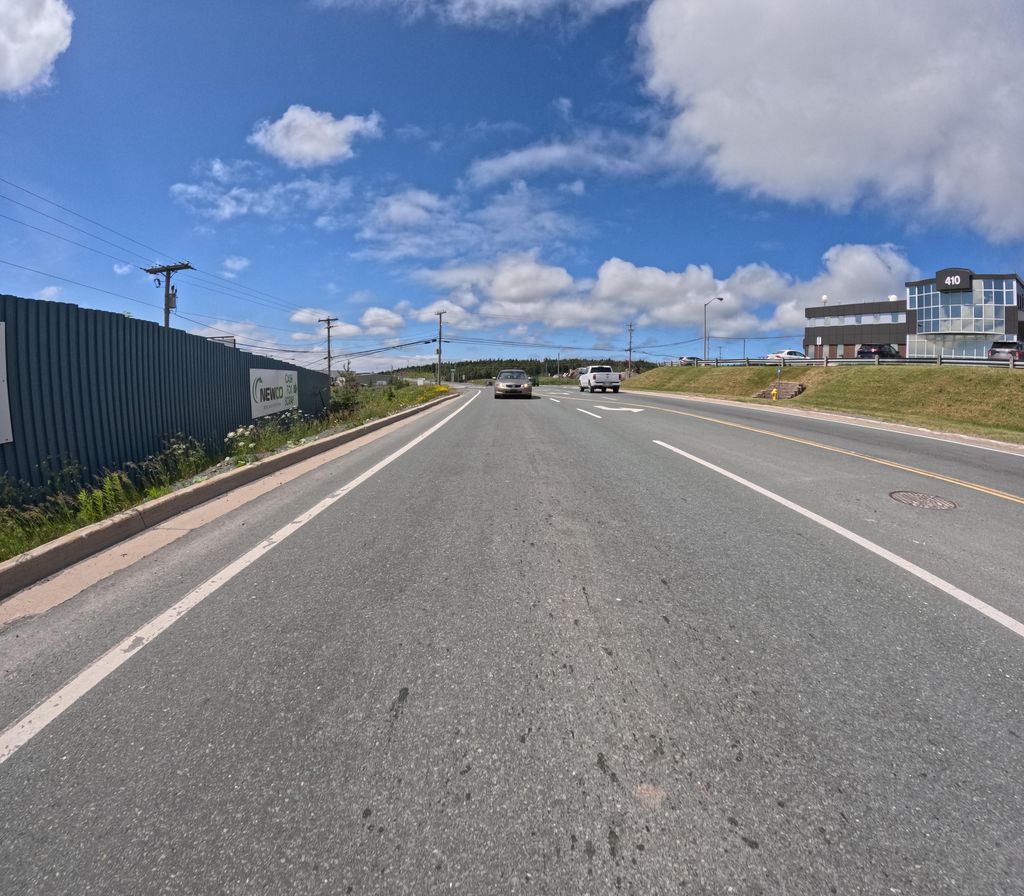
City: st_johns